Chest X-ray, PA view. Patient: 47 years old, sex F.
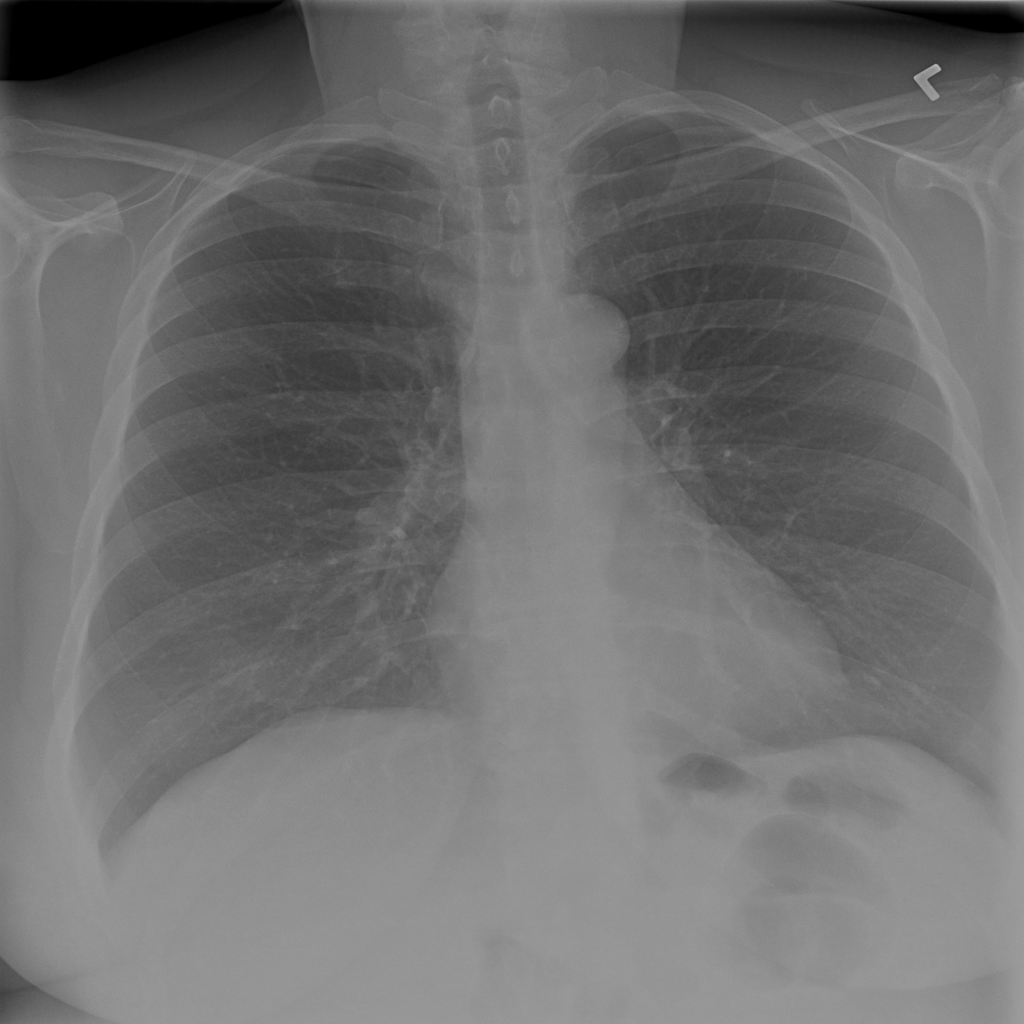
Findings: No Finding